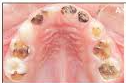
Condition: Caries